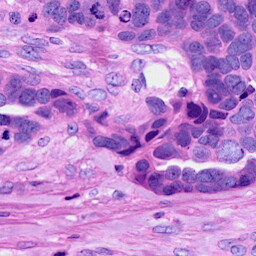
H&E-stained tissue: Ovarian